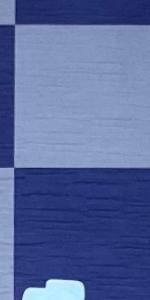
Label: Empty